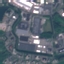
Land use / land cover: Industrial